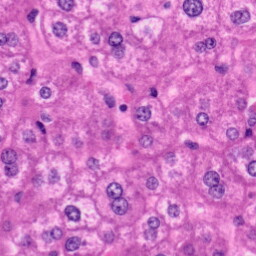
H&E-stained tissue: Liver